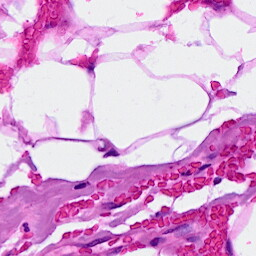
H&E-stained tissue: Breast